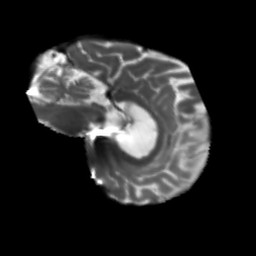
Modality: T2w
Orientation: sagittal
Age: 75
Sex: male
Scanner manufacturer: siemens
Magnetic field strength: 3 T
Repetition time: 5.25 s
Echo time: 0.08 s